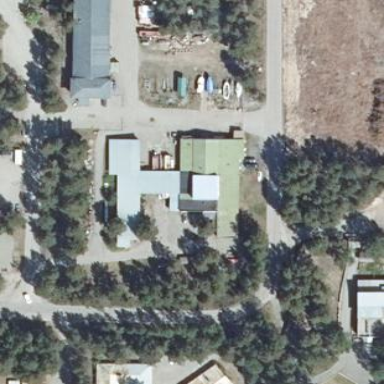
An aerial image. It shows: Fire station building.